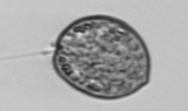
Label: Prorocentrum